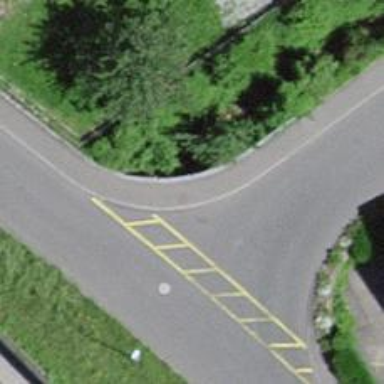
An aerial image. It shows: Asphalt sidewalk along the footway.